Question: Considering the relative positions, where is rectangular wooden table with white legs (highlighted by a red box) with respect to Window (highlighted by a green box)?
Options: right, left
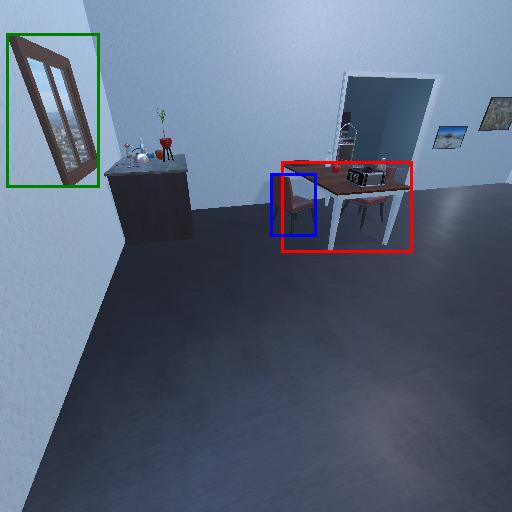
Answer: right